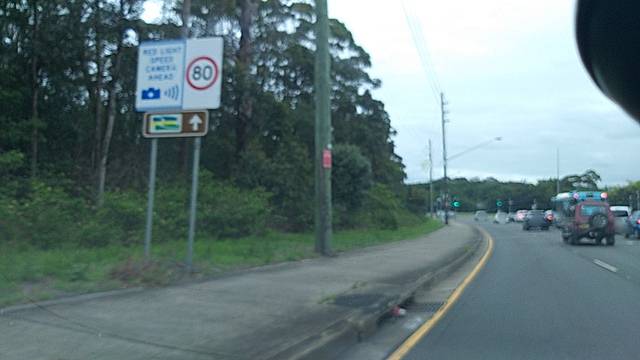
Region: Australia
Coordinates: -34.445, 150.877